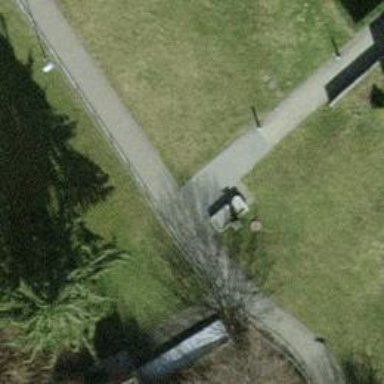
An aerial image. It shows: Fountain.